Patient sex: M
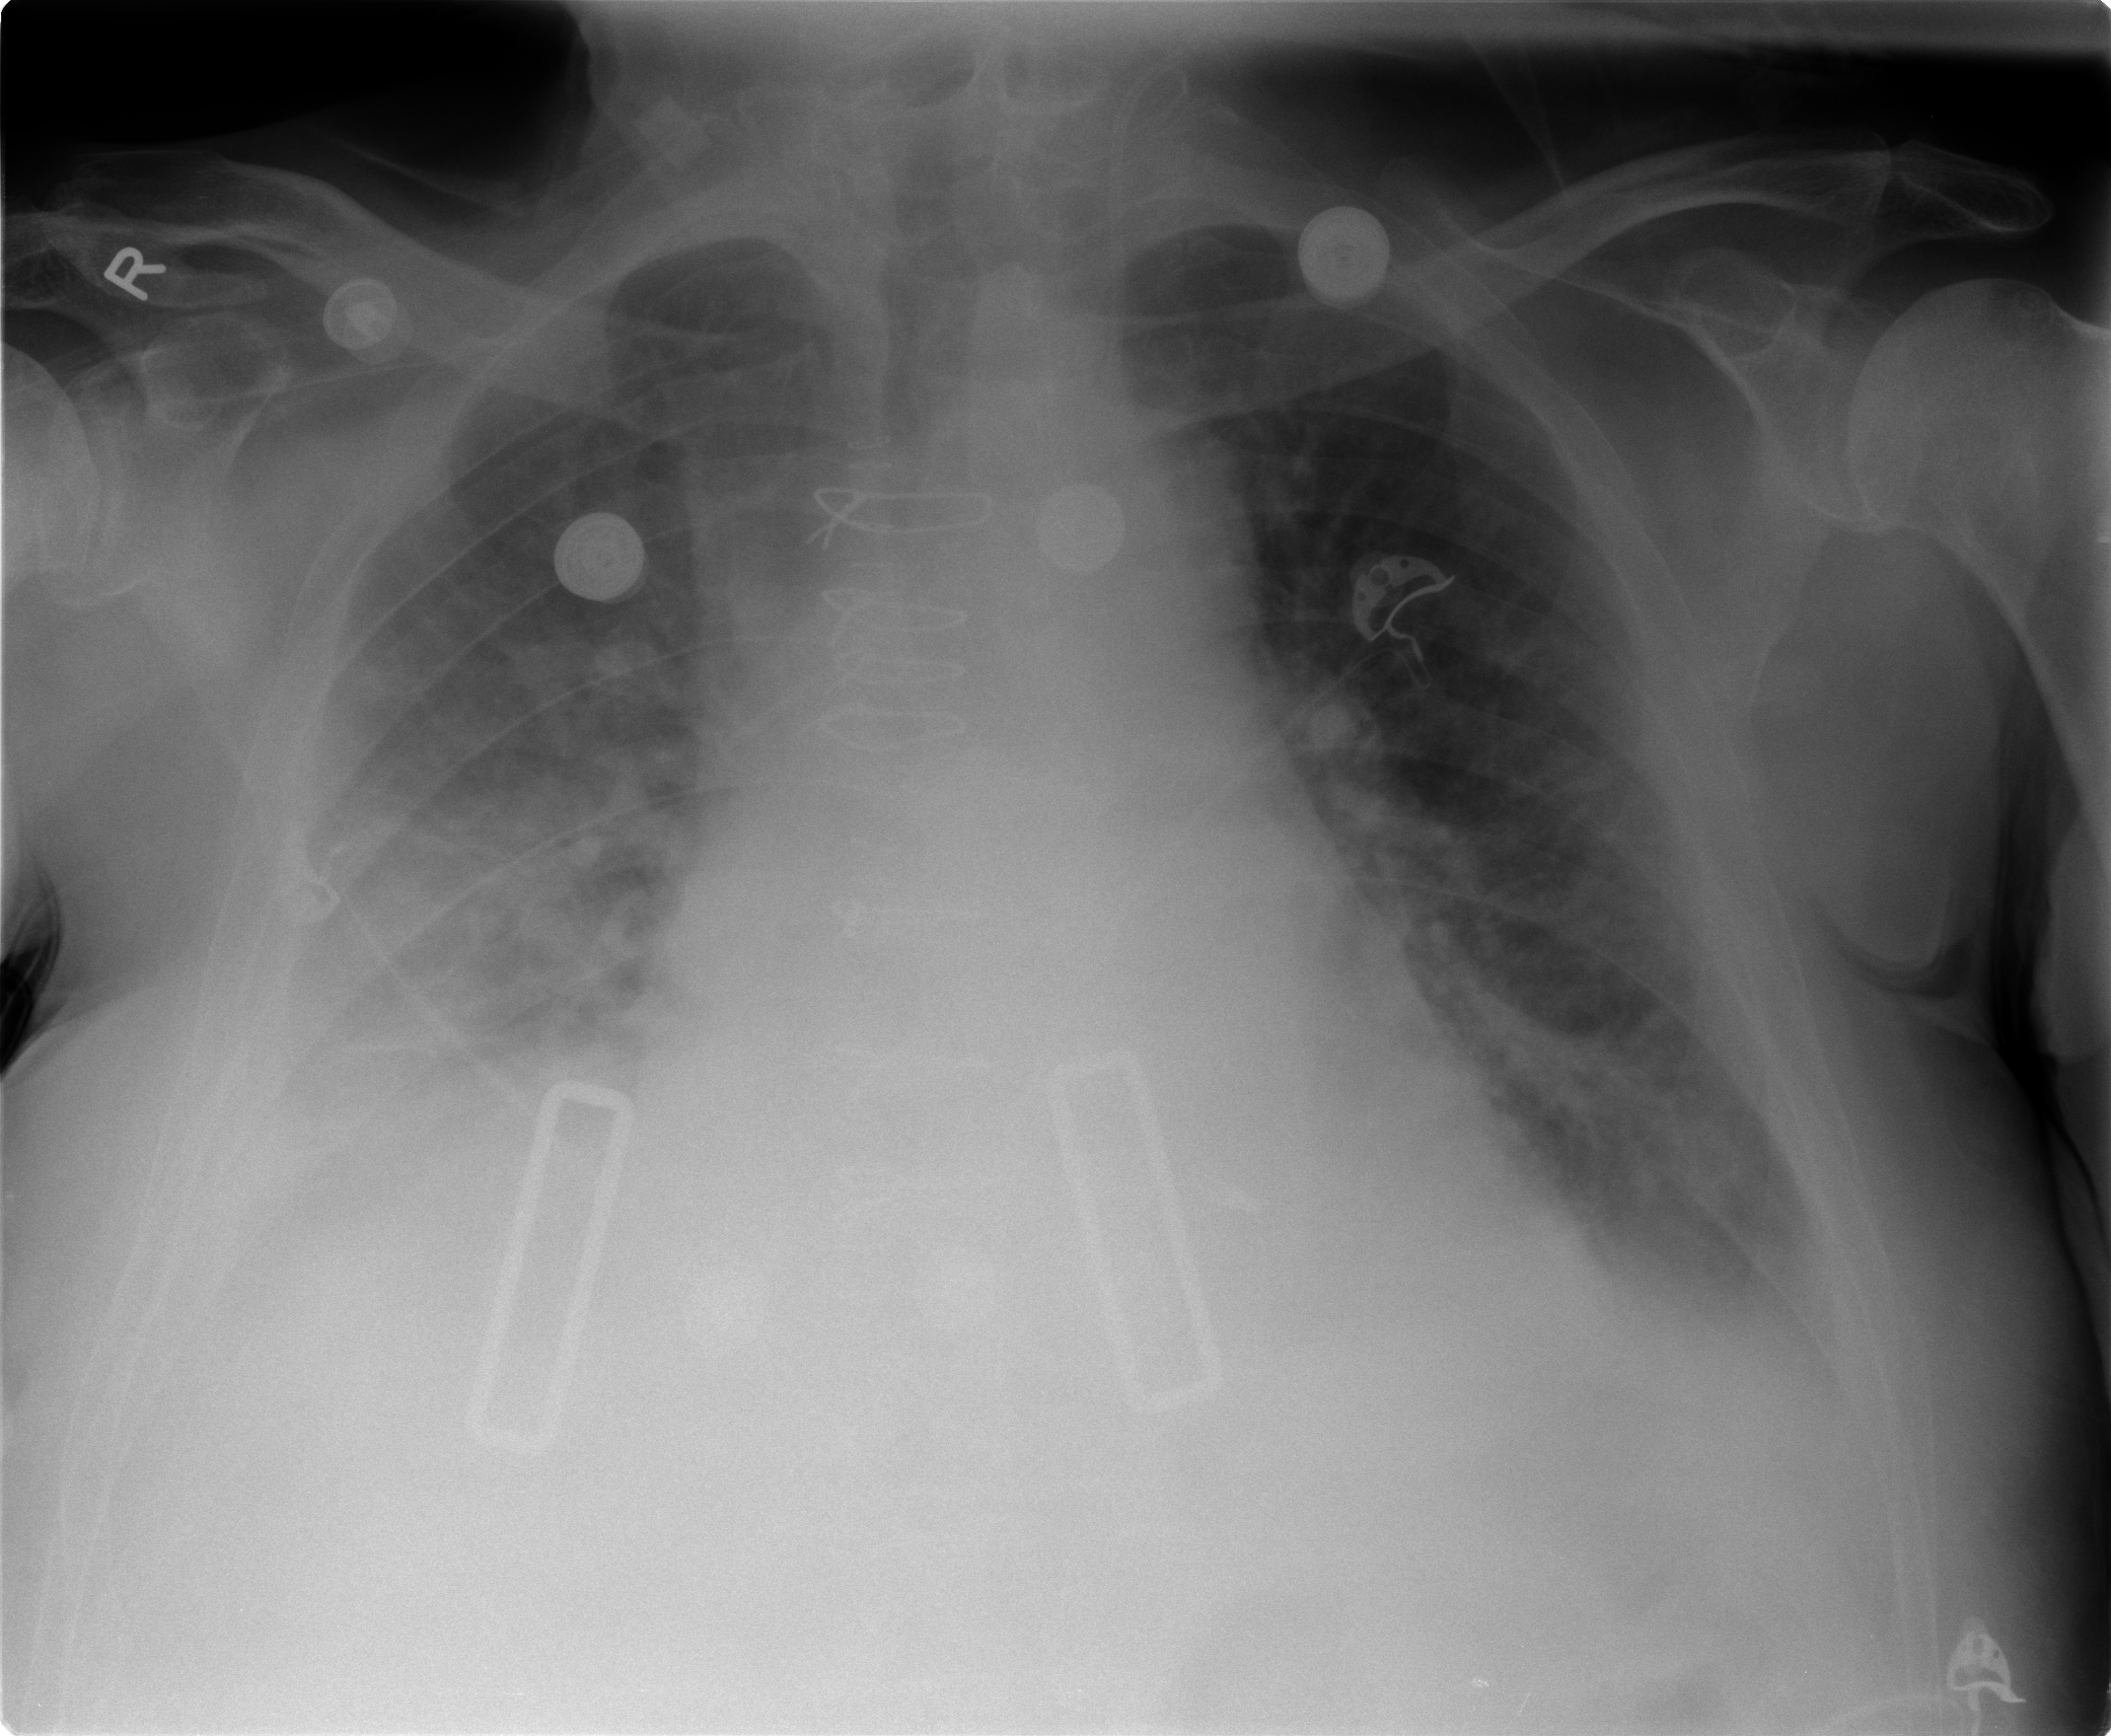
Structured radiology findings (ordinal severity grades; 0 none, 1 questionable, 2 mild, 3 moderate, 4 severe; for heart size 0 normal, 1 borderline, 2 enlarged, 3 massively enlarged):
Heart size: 2
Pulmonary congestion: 2
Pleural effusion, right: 2
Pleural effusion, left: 2
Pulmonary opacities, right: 3
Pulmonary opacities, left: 2
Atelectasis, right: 3
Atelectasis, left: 2